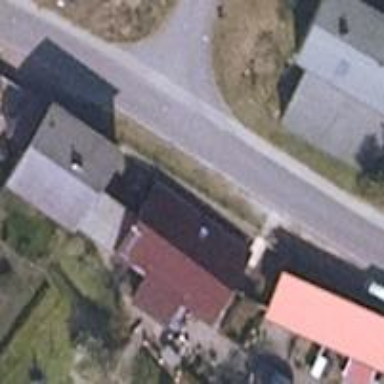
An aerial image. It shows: Residential road with asphalt surface.